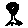
Label: tree